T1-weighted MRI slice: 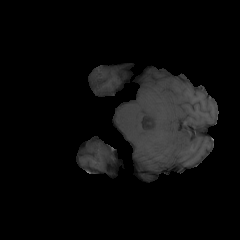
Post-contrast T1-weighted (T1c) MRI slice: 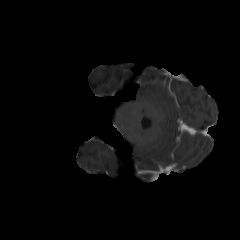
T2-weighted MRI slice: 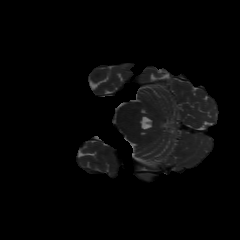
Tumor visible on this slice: no